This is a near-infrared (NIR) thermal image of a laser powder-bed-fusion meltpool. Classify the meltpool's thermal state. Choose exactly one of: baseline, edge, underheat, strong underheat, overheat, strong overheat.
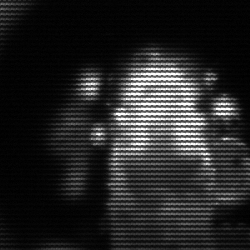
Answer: strong underheat